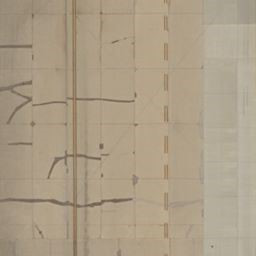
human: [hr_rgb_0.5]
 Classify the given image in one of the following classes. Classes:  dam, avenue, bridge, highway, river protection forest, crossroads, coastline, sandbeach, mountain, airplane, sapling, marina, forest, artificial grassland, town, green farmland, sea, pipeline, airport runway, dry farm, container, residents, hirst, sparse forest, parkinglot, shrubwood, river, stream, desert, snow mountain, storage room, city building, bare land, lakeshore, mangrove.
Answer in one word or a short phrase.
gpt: airport runway